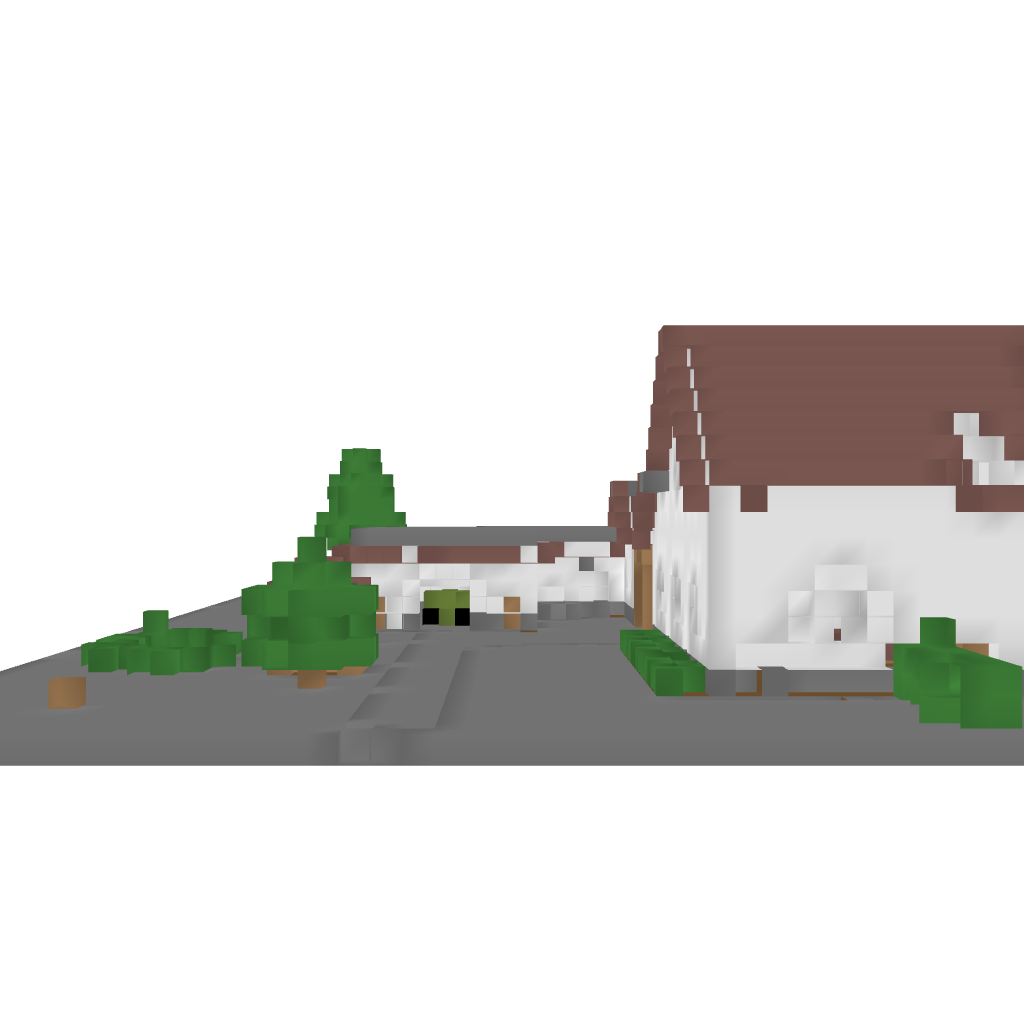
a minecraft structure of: Beautiful House bad low quality